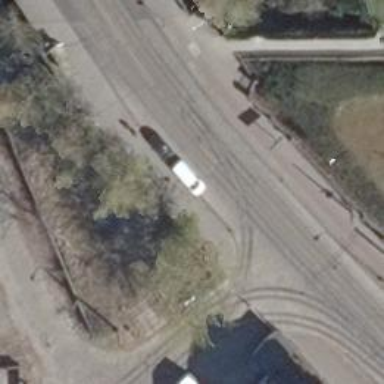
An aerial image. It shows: Disused railway yard.